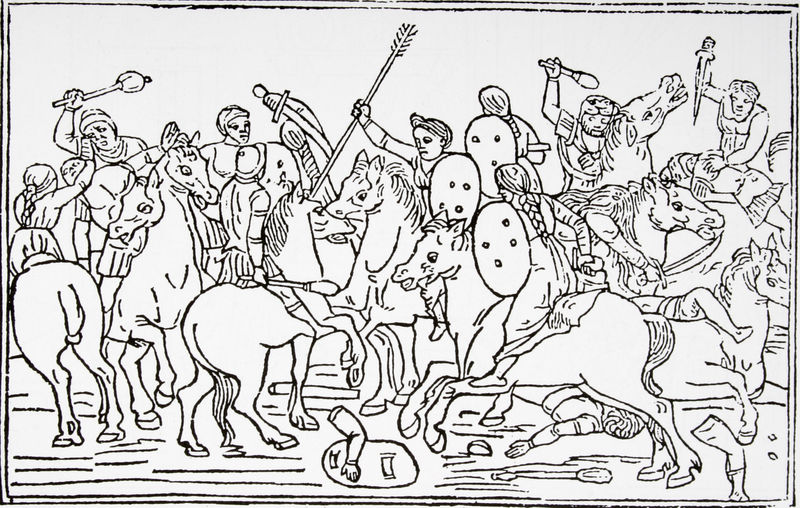
Titel: Metamorphosen des Ovid. Amazonenschlacht
Künstler: (Anonym) Venezianisch
Standort: München:
Institution: Bayerische Staatsbibliothek
Schlagwörter: kampf, kämpfer, körper, mann, weiß, frauen, mädchen, bewegung, frau, grau, haar, köpfe, männer, pfeiler, schwarz, skizze, zeichnung, tier, tiere, weg, alt, arm, arme, leiche, messer, tod, tot, toter, pferd, pferde, reiter, beine, fell, hufe, mähne, reiten, sattel, schweif, bein, holzschnitt, papier, liegen, zöpfe, grafik, linien, figuren, krieg, schlacht, fight, hands, lanze, men, people, soldaten, soldier, soldiers, sword, swords, white, women, black, gray, hair, old, woman, zopf, picture, print, striche, schild, antike, linie, kontur, druck, linolschnitt, schwarz weiss, druckgrafik, radierung, knüppel, linol, schilder, schwert, schwerter, säbel, waffen, woodcut, gemetzel, schwerte, soldat, strich, tote, verletzte, waffe, helm, entwurf, mythologie, ritter, kämpfen, rüstung, löcher, hand, felle, sterben, ross, fighting, greek, horses, man, mythology, sky, amazone, metamorphose, dolch, mittelalter, amazonen, krieger, girl, head, water, death, lanzen, armor, helmet, knight, doch, speer, töten, drawing, rösser, black and white, leichnahm, animals, army, etching, line, sketch, tail, keule, battle, pfeil, faus, durck, pen, erdolchen, umbringen, dead, verletze, stürzen, schlachtfeld, peasants, zweikampf, ancient, arms, mythological, schilde, körperteile, ground, ears, engraving, pencil, england, medieval, sachsen, animal, legs, war, horse, goddess, shield, buchmalerei, hoof, hooves, escape, run, ovid, black white, cut, reiterinnen, bewaffnung, goten, germanen, barbaren, stick, hors, metamorphosen, arrow, bow, hammer, keulen, staff, tötung, streitkolben, body, dagger, violence, angry, kill, spears, heads, hoofs, mane, leg, europe, hurt, killing, massacre, pain, weapon, middle age, knife, amaronen, fllen, malbuch, morf, sweben, club, riders, blood, dying, spear, carnage, horsemen, withe, maze, knights, joan of arc, bow and arrow, sheild, warriors, horror, stab, braid, saddle, clubs, lance, weapons, rkämpfen, d, terror, hercules, braids, defence, combat, shild, line drawing, limbs, woodblock print, amazon, trampled, shields, ponytail, stabbing, feets, cavalry, ar, keueln, keulle, tails, ostgoten, error, ead, shiled, frantic, shieldsl, amazones, paining, schield, hit, sheilds, close combat, deadman, manes, bloodshed, vikings, cludgel, severed, fighting people with horses, ddew2dc, chors, wariors, chand, deadmen, dismemberment, warior, faustwaffe, daggers, amputations, daggerss, sabers, amazons, sterbe, severed arm, wonem, 사람이 말타고 있다, 사람끼리 전쟁 중, 방패도 있다, 말도 전투애 참여한다, 곤봉도 있다